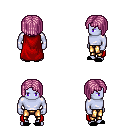
a pixel art fantasy rpg character, male body template, dark elf, purple skin, red cape, gold greaves, pink pageboy hairstyle, black slippers, four views (front, back, left, right), 2x2 character sprite sheet, small pixel art, hard edges, no anti-aliasing